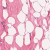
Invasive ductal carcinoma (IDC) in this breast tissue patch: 0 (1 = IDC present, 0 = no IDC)